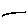
Label: line